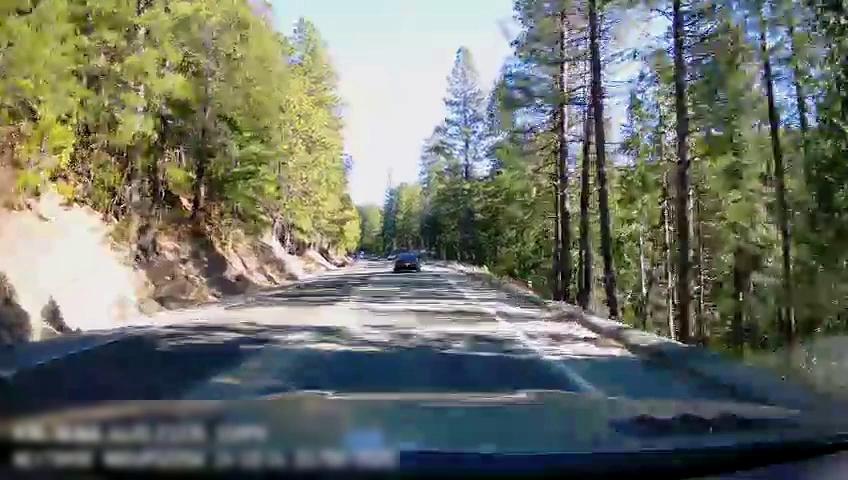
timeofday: Day
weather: Sunny
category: Drivable Space
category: Vehicles | Car
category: Lanes | Opposite Lane
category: Lanes | Current Lane
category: Lanes | Opposite Lane
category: Lanes | Current Lane